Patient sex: F
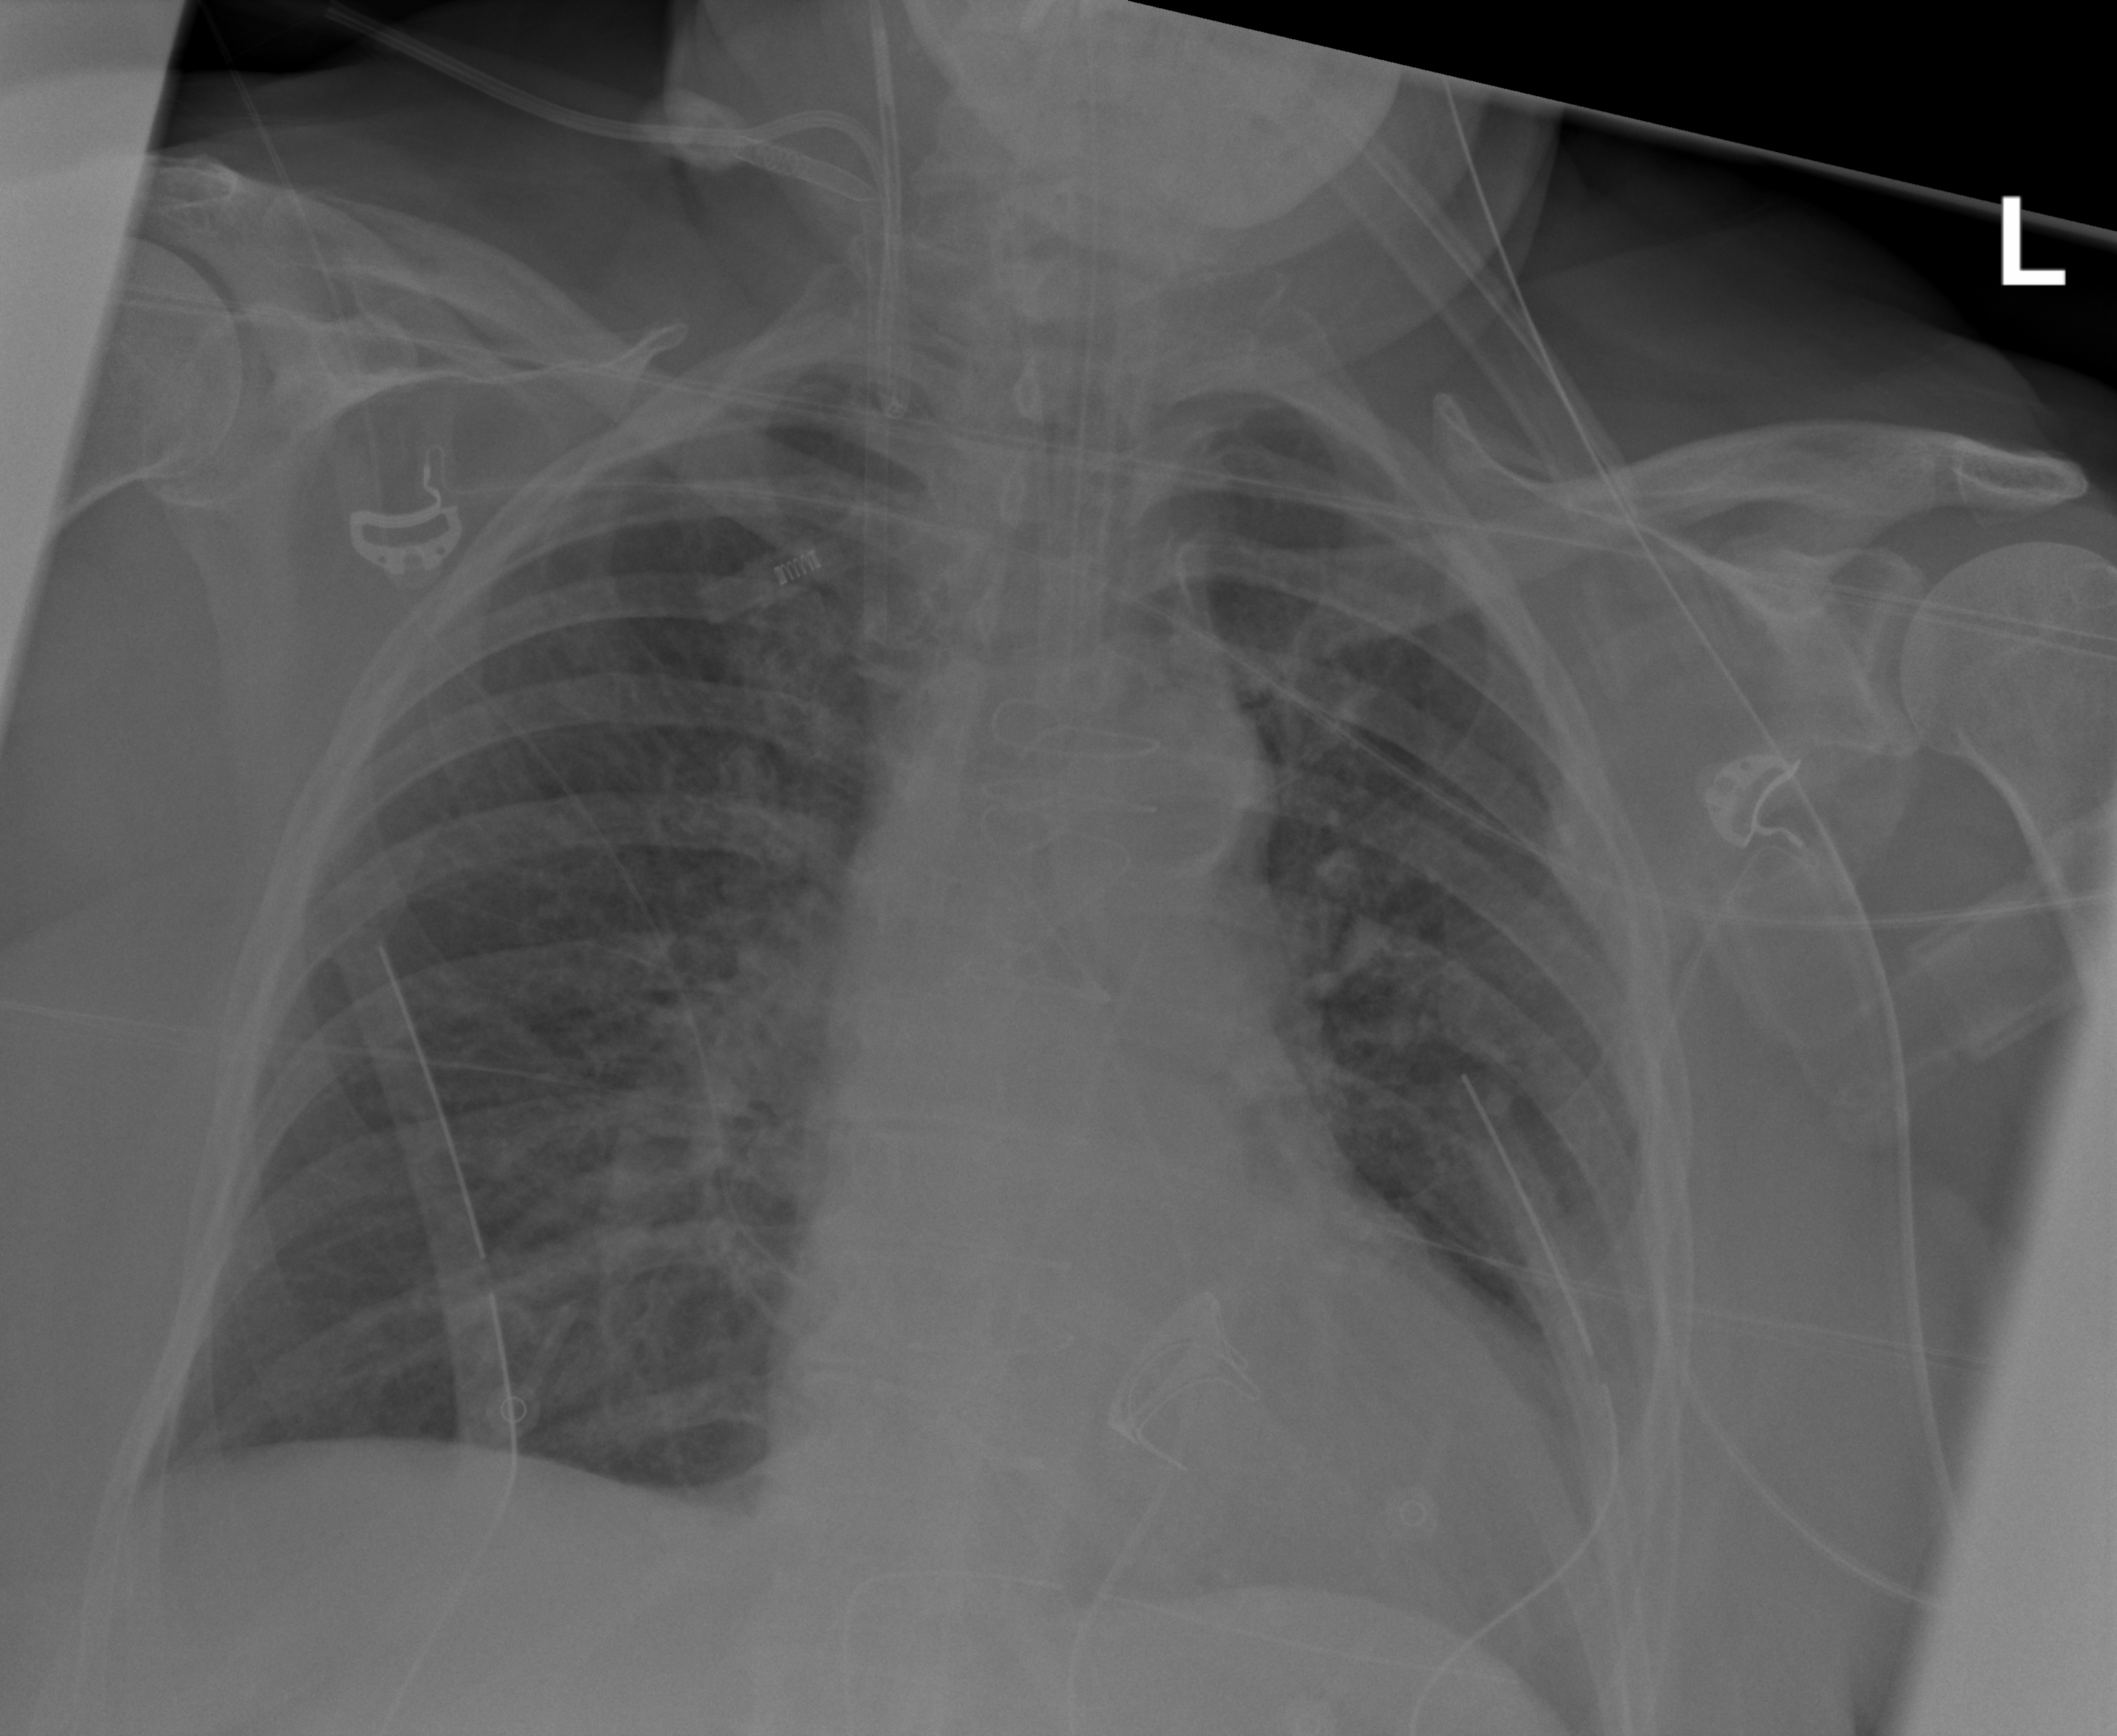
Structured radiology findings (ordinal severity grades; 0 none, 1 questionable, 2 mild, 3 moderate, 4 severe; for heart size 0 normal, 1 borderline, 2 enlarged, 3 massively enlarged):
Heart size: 2
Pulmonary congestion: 2
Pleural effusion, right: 0
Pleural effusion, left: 0
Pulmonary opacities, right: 0
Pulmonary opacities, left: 0
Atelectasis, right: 0
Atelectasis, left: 0